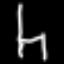
Label: chair